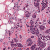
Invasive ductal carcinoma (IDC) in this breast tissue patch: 0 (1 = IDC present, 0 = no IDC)